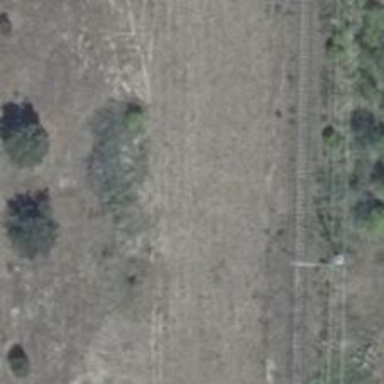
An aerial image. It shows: Abandoned railway yard.